I will show an image sequence of human cooking. I have annotated the images with numbered circles. Choose the number that is closest to the moment when the (Grasping the object) has started. You are a five-time world champion in this game. Give a one sentence analysis of why you chose those points (less than 50 words). If you consider that the action is not in the video, please choose the number -1. Provide your answer at the end in a json file of this format: {"points": []}
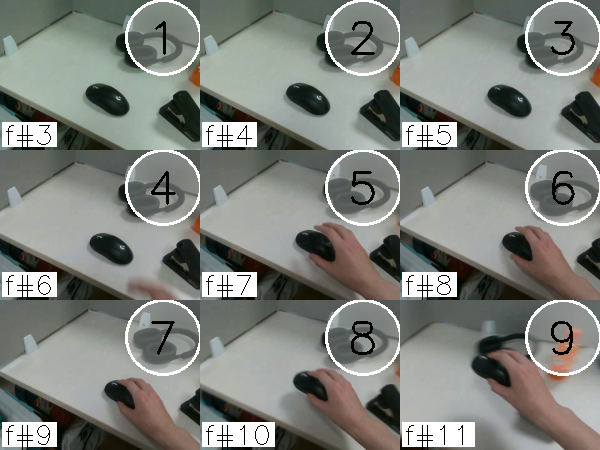
Frame 7 shows the clearest moment of hand-object contact.
{"points": [7]}